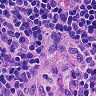
Metastatic tissue present: no